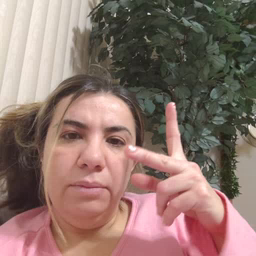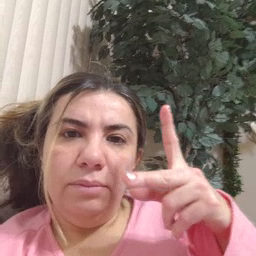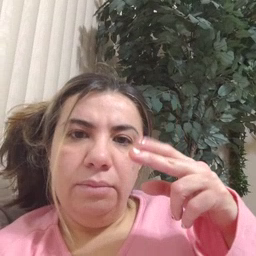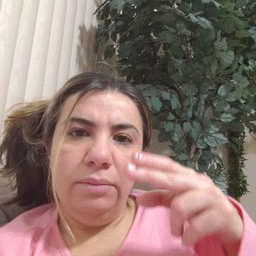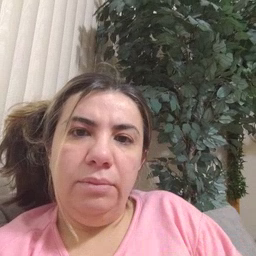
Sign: cut